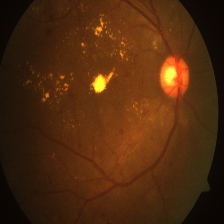
Diabetic retinopathy grade: Severe